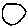
Label: circle